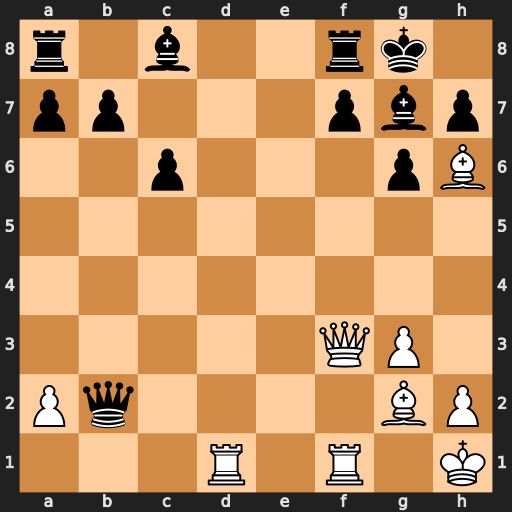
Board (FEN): r1b2rk1/pp3pbp/2p3pB/8/8/5QP1/Pq4BP/3R1R1K
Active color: w
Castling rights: -
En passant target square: -
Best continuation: Qxf7+ Rxf7 Rd8+ Bf8 Rxf8+ Rxf8 Rxf8#